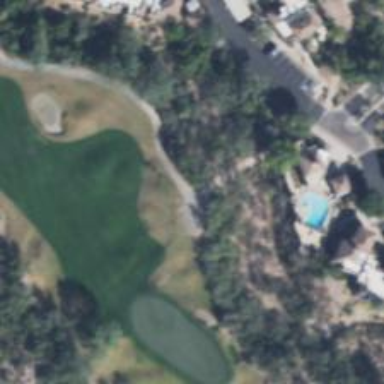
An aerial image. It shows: Path used for both walking and golf.